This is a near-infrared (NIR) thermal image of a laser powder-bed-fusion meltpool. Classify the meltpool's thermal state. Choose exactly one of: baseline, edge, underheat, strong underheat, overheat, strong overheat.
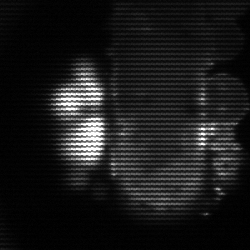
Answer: strong underheat